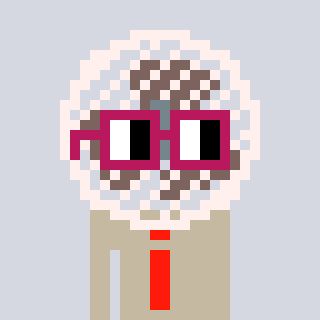
a pixel art character with square dark red glasses, a fan-shaped head and a bege-colored body on a cool background